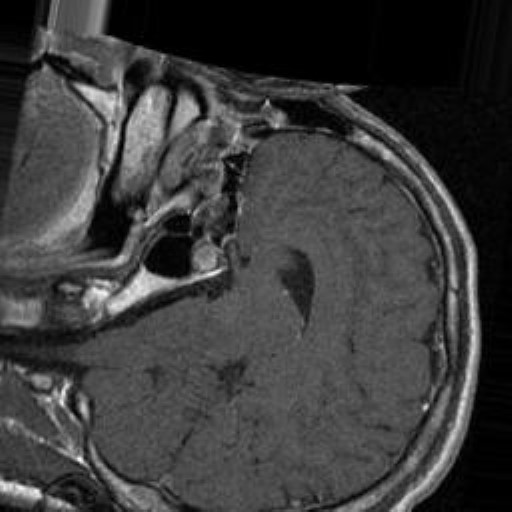
Label: brain_tumor